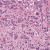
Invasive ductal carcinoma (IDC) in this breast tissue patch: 1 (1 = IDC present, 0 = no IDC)